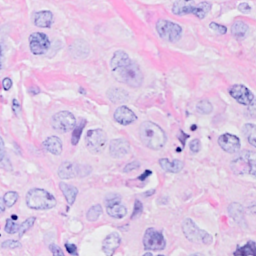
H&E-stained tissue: Breast